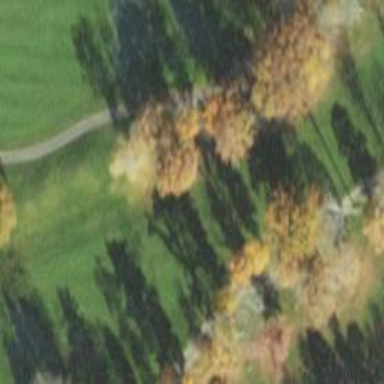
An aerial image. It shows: Golf fairway surrounded by grass.